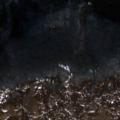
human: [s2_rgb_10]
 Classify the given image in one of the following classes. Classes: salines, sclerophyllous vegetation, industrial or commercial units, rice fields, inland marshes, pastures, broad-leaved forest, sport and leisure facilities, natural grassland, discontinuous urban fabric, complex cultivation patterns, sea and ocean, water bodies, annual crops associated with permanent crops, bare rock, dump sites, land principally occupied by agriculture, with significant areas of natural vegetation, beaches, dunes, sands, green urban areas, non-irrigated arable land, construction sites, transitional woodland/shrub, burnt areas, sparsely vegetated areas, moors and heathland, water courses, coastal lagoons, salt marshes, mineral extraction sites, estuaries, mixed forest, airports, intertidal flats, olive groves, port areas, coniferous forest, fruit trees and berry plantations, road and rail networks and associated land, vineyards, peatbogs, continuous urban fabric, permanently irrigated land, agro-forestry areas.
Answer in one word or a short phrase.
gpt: broad-leaved forest, natural grassland, transitional woodland/shrub